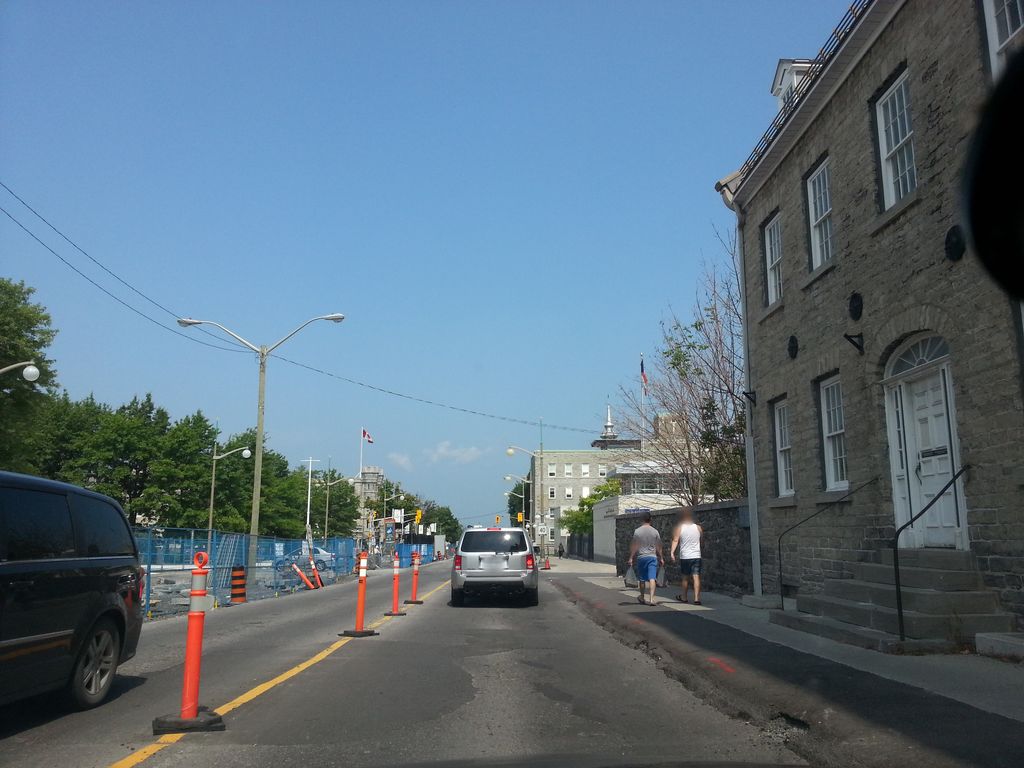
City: ottawa-gatineau